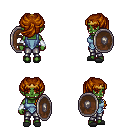
a pixel art fantasy rpg character, female body template, orc, green skin, blue vest, metal pants, brunette princess hairstyle, gold tiara, white cloth bracers, gray slippers, shield, four views (front, back, left, right), 2x2 character sprite sheet, small pixel art, hard edges, no anti-aliasing